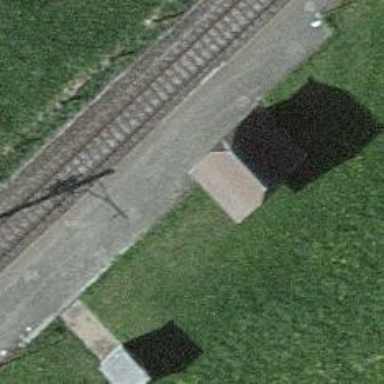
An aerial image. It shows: Halt on the railway.